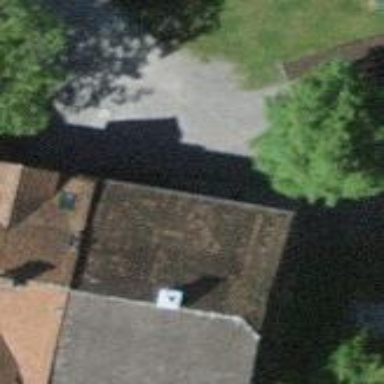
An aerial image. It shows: Simple house.